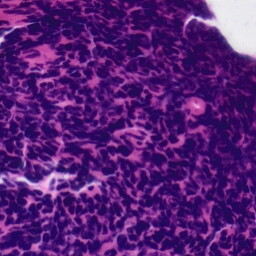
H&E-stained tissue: Tonsil